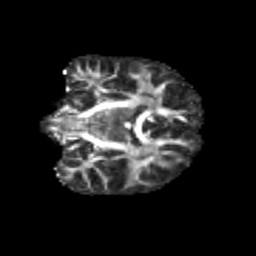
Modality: FA
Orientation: coronal
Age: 11
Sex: female
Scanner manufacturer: siemens
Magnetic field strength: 3 T
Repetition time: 3.8 s
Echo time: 0.07 s